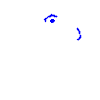
Particle: kaon